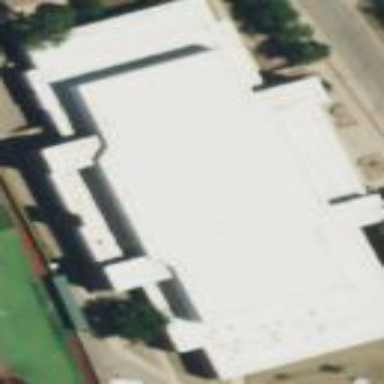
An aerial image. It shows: Fitness center building.